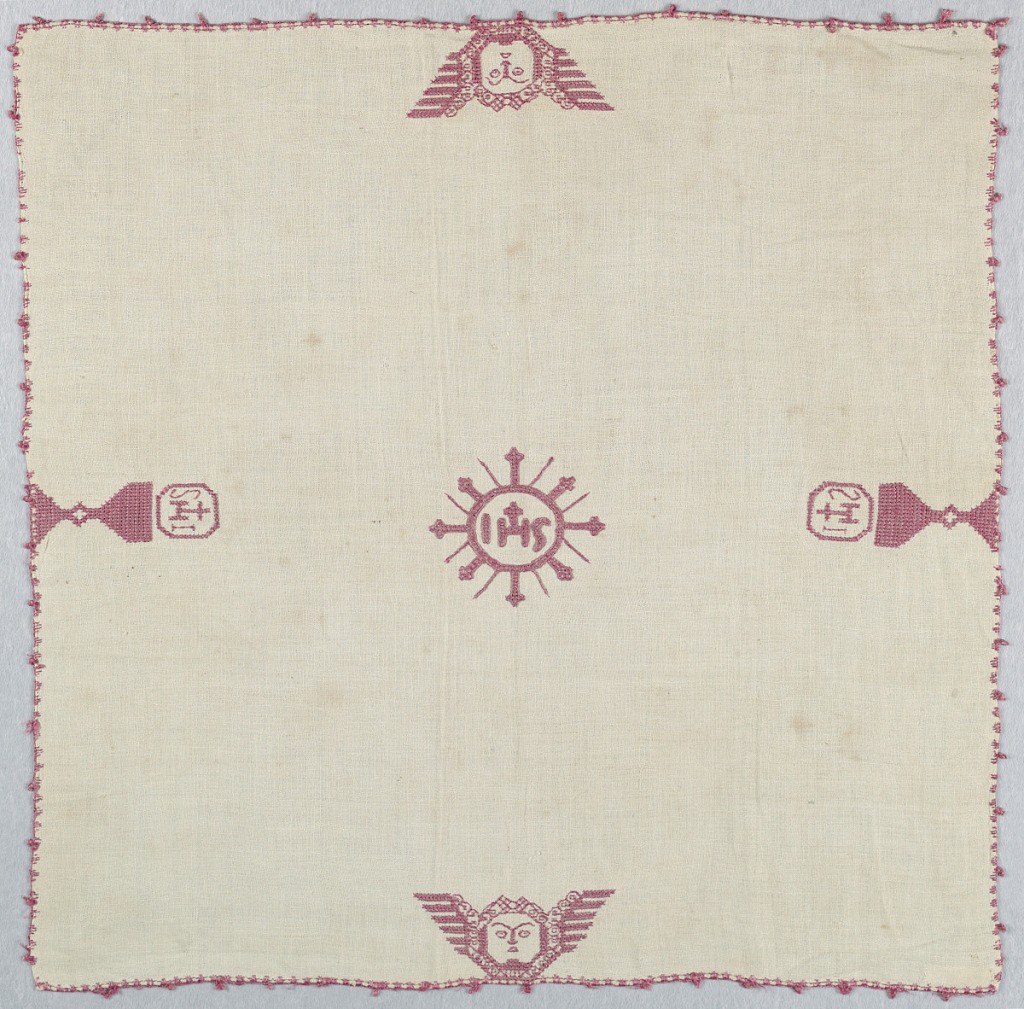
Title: Chalice cover
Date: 17th century
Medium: silk on linen Technique: embroidery
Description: Chalice cover showing chalices with "IHS" and seraphims. In red silk on linen.